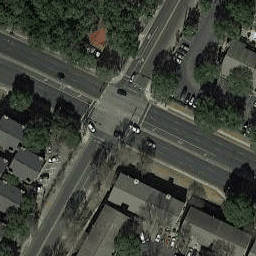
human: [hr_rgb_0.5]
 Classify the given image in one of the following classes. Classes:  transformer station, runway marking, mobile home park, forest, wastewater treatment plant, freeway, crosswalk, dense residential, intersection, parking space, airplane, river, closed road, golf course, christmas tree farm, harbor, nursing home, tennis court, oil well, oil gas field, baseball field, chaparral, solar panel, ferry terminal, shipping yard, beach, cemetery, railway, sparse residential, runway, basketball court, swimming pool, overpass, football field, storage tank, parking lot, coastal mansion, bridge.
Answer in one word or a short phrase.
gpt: intersection